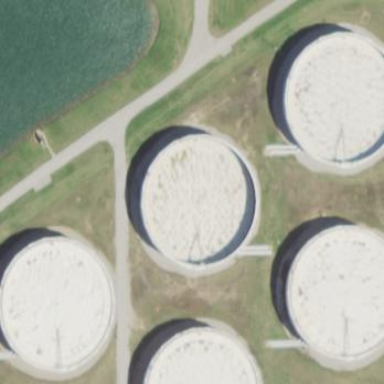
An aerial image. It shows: Storage tank created as man-made structure.